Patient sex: M
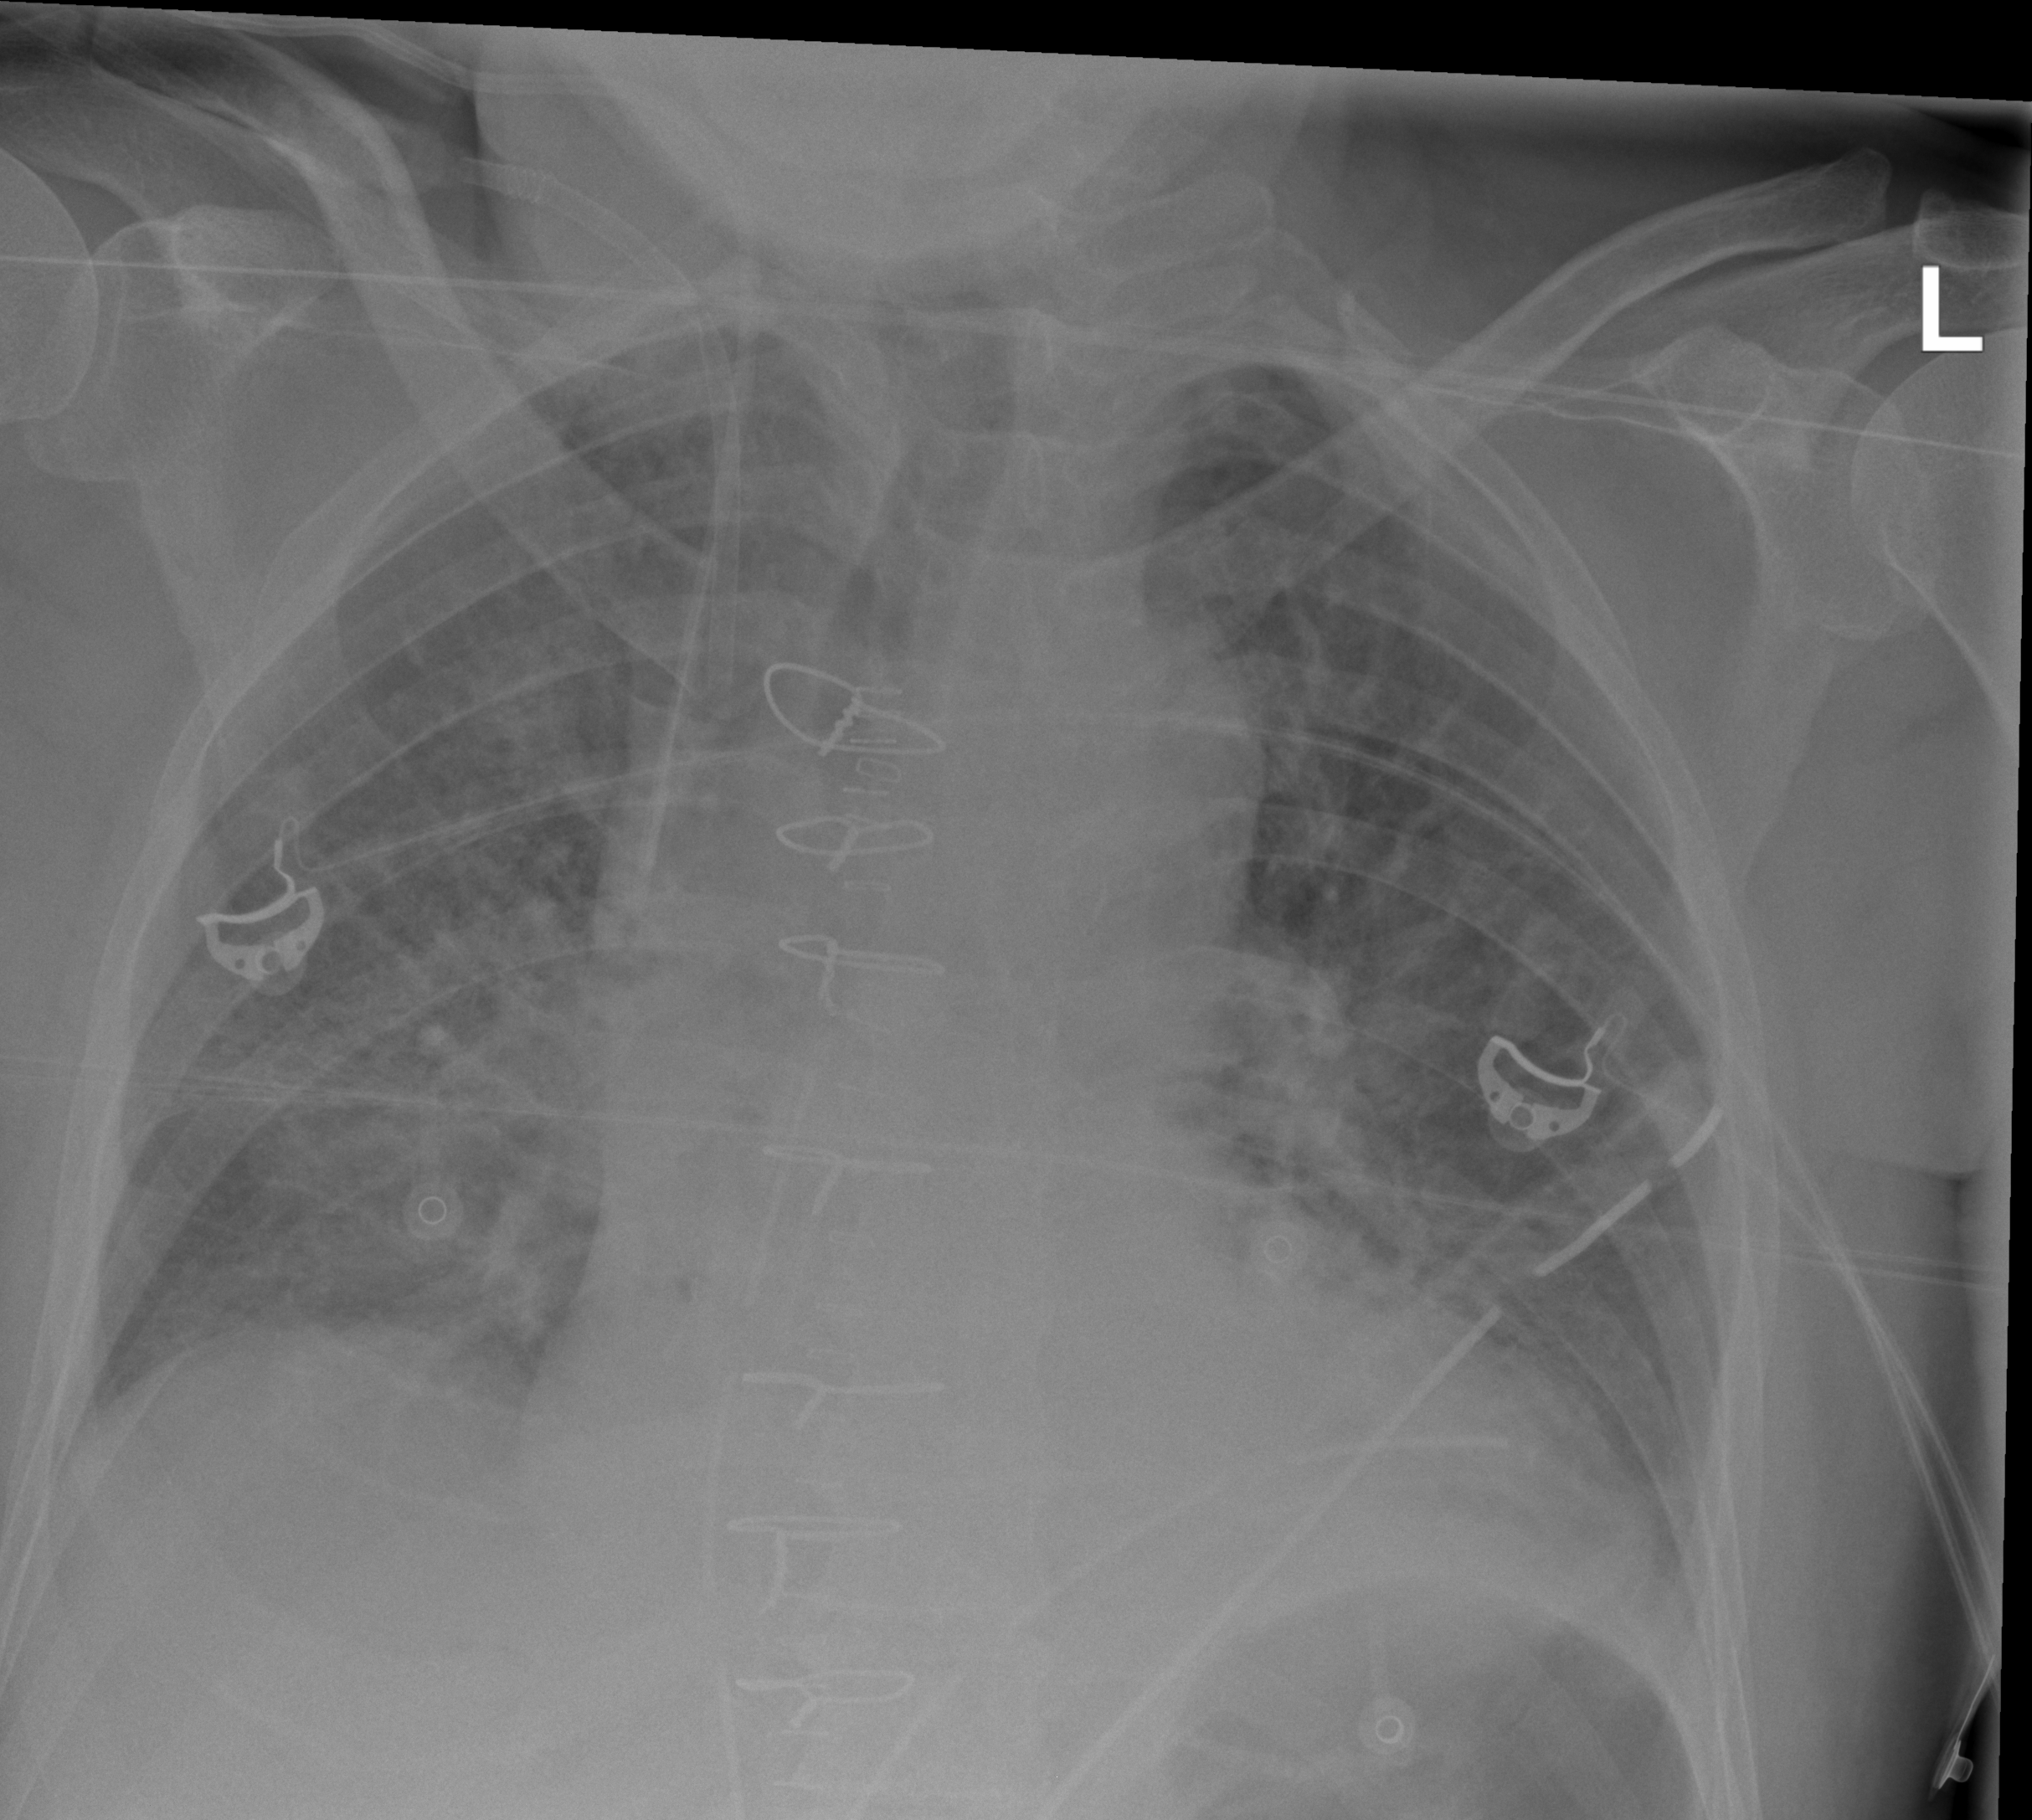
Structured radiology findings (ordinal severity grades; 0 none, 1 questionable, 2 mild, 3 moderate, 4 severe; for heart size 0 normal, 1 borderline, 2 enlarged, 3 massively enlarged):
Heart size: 2
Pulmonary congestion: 2
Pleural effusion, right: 0
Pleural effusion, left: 1
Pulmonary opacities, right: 2
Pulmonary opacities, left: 2
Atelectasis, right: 2
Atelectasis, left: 2